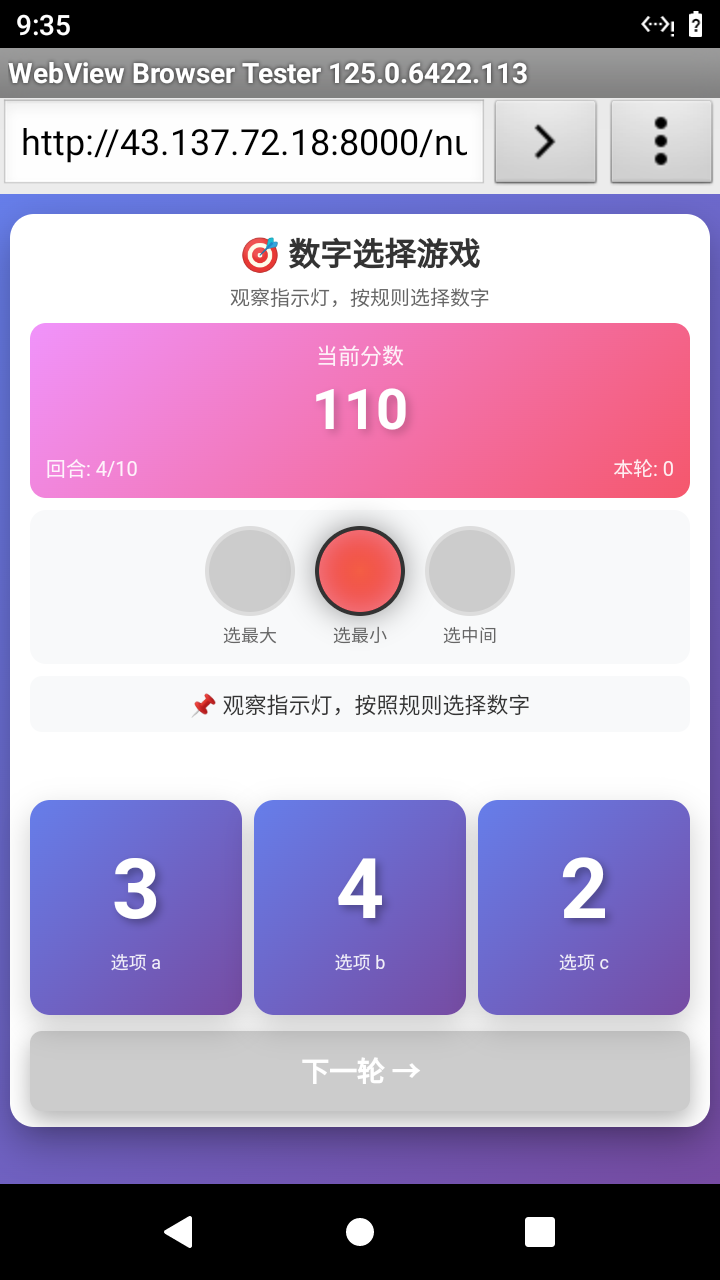

Select the correct number based on the traffic light color.
Answer: 2